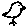
Label: bird